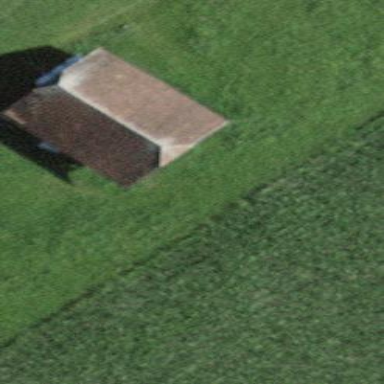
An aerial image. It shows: Barn.